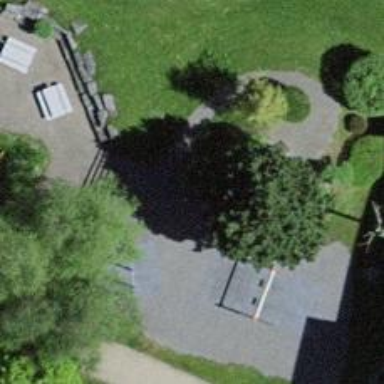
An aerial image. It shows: Playground area for leisure activities on the land.